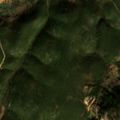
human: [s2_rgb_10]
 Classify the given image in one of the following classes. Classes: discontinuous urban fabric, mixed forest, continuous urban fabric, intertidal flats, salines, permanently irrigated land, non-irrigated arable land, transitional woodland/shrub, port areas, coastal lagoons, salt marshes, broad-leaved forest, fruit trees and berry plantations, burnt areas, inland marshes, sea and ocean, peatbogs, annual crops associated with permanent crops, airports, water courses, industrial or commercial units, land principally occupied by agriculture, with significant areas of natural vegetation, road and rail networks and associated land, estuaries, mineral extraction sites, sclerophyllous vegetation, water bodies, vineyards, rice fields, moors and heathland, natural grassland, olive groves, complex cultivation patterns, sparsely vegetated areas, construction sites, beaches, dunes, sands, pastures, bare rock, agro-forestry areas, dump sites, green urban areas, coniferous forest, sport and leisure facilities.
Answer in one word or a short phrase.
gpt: olive groves, complex cultivation patterns, coniferous forest, sclerophyllous vegetation